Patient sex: M
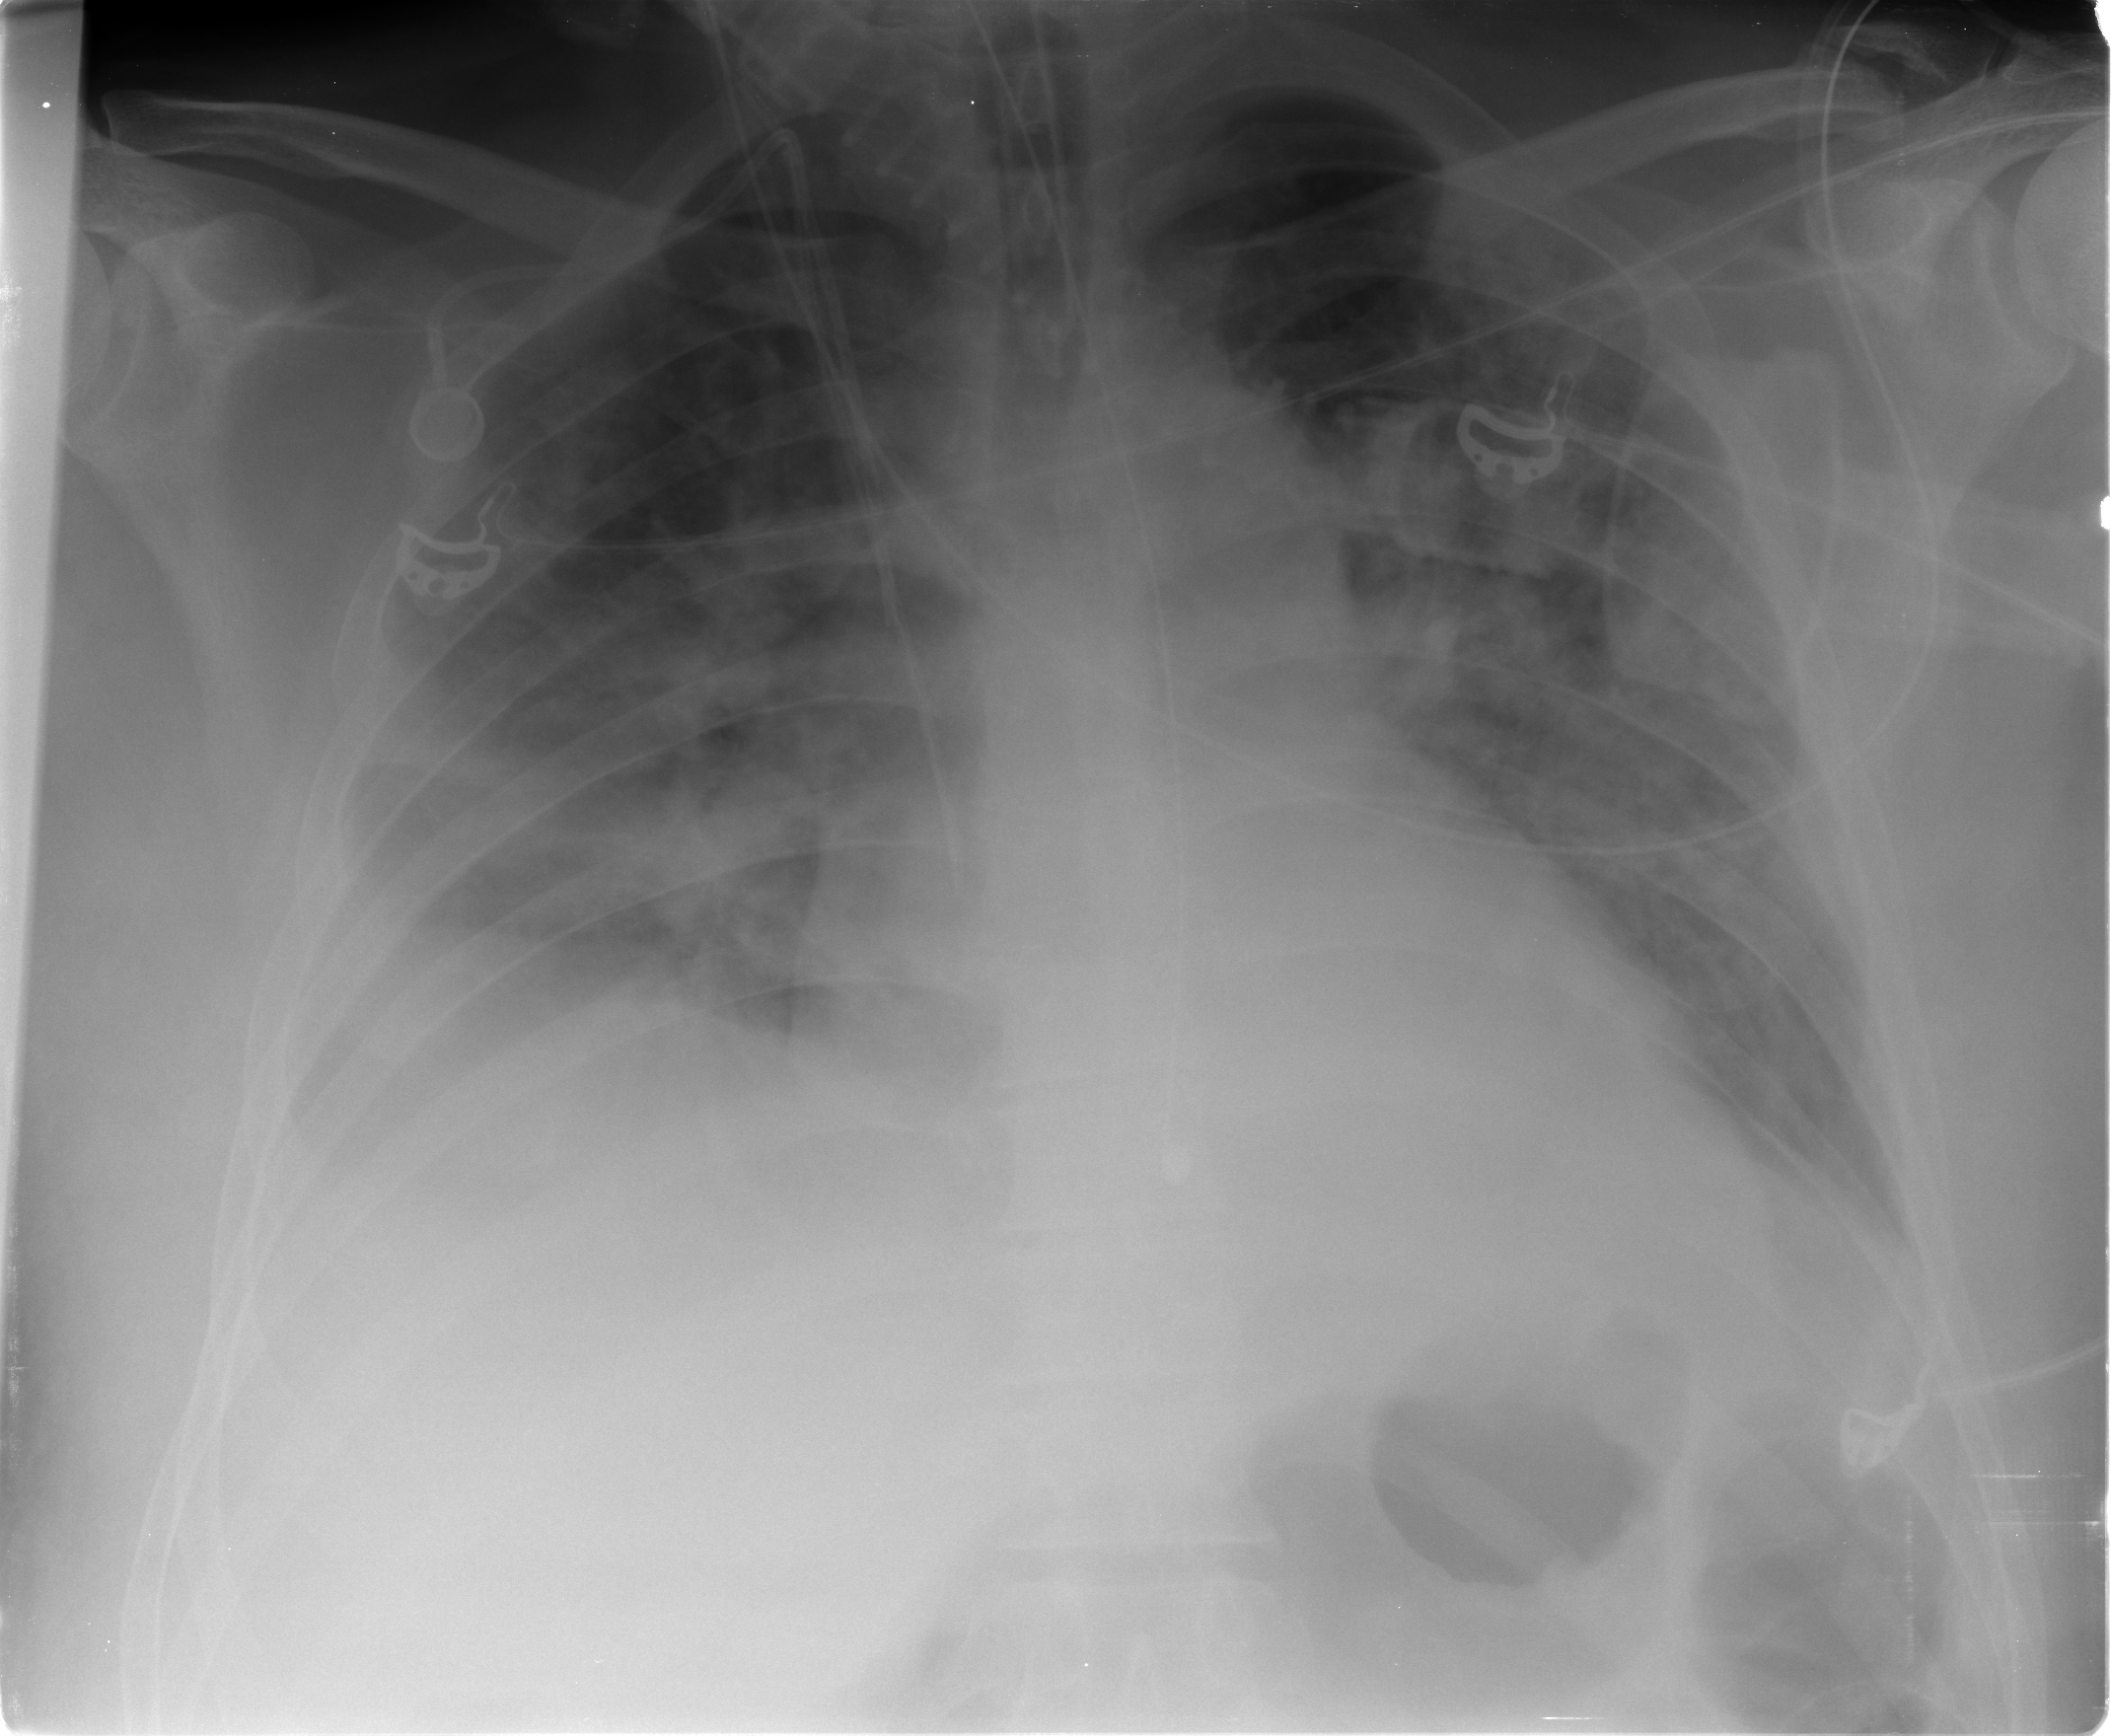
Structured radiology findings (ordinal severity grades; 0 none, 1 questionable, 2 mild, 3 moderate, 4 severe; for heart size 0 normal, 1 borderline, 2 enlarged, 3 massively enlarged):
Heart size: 1
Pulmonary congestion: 2
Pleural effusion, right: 2
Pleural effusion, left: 2
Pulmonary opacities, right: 3
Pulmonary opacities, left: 3
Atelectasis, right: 3
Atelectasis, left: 3